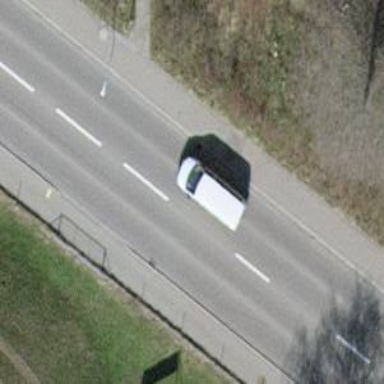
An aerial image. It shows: Trolleybus stop position for public transport.